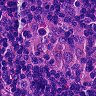
Metastatic tissue present: no